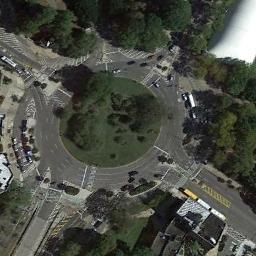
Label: roundabout